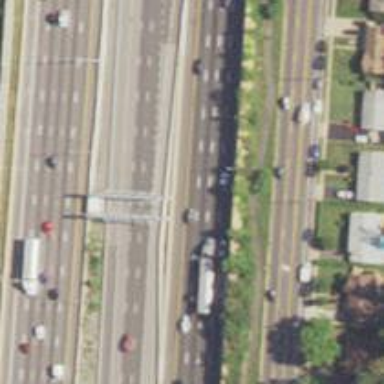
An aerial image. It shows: Toll gantry on the road.